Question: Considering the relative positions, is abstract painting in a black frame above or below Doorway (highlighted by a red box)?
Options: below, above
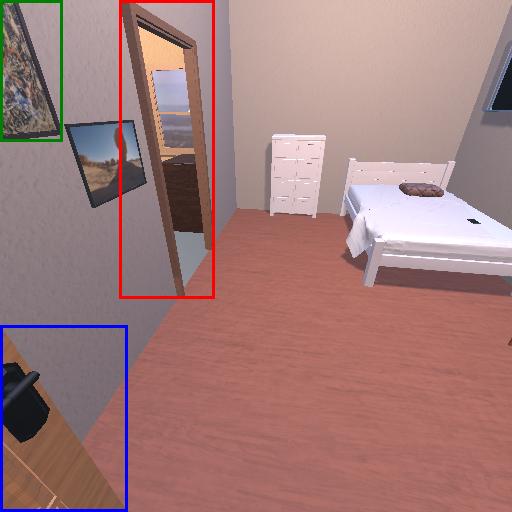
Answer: below